Question: I have a dialog box to be shown with two edittextboxes in it.

When I fill the fields and click on the submit button, I need to save the values in database. I am trying to get the values entered in the fields, but the Null Pointer Exception is raised.
My code is follows
'''
View v = getLayoutInflater().inflate(R.layout.sample, null);
new AlertDialog.Builder(Context)
.setTitle(R.string.Details)
.setView(v)
.setNegativeButton(R.string.Cancel,
new DialogInterface.OnClickListener() {
@Override
public void onClick(DialogInterface dialog,
int which) {
// TODO Auto-generated method stub
}
})
.setPositiveButton(R.string.Submit,
new DialogInterface.OnClickListener() {
@Override
public void onClick(DialogInterface dialog,
int which) {
final EditText txtname=(EditText)findViewById(R.id.editText1);
final EditText txtnumber=(EditText)findViewById(R.id.editText2);
Save(txtname.getText().toString(),txtnumber.getText().toString());
}
'''
when I debug and checked, It shows the txtname and txtnumber values as empty. Where did I went wrong? I was using a layout to show the fields
The layout is,
'''
<?xml version="1.0" encoding="utf-8"?>
<TableLayout xmlns:android="http://schemas.android.com/apk/res/android"
android:layout_width="match_parent"
android:layout_height="match_parent" >
<TableRow>
<TextView
android:id="@+id/textView1"
android:layout_width="wrap_content"
android:layout_height="wrap_content"
android:layout_marginLeft="10dp"
android:text="Name" />
<EditText
android:id="@+id/editText1"
android:layout_width="195dp"
android:layout_height="wrap_content"
android:layout_marginLeft="20dp"
android:ems="10"
android:hint="FirstName LastName"
android:inputType="textPersonName" />
</TableRow>
<TableRow>
<TextView
android:id="@+id/textView1"
android:layout_width="wrap_content"
android:layout_height="wrap_content"
android:layout_marginLeft="10dp"
android:text="Phone" />
<EditText
android:id="@+id/editText2"
android:layout_width="190dp"
android:layout_height="wrap_content"
android:layout_marginLeft="20dp"
android:ems="10"
android:inputType="number"
android:maxLength="10" />
</TableRow>
'''
Please help me out to solve this exception!!
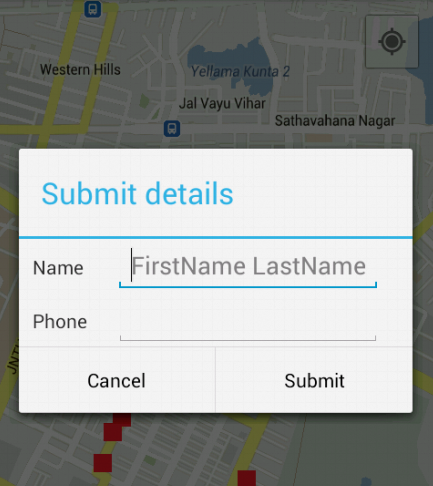
Answer: Your 'txtname' and 'txtnumber' are null
i.e
'''
final EditText txtname=(EditText)findViewById(R.id.editText1);
final EditText txtnumber=(EditText)findViewById(R.id.editText2);
'''
when you are trying to access null reference you will get 'NullPointerException'
Try to get them like this
'''
final EditText txtname=(EditText)v.findViewById(R.id.editText1);
final EditText txtnumber=(EditText)v.findViewById(R.id.editText2);
'''